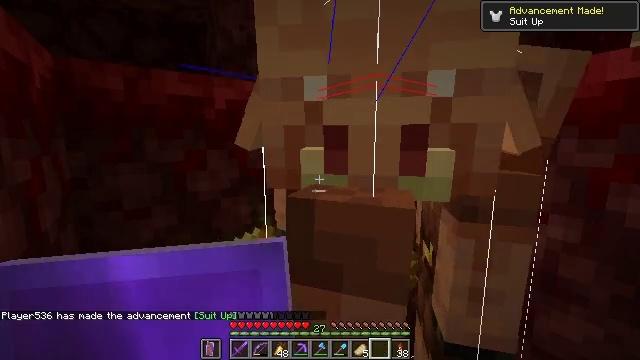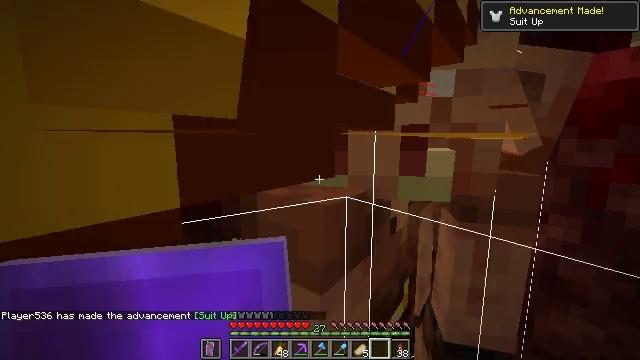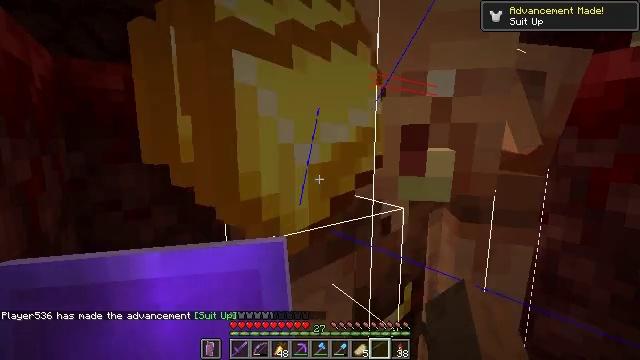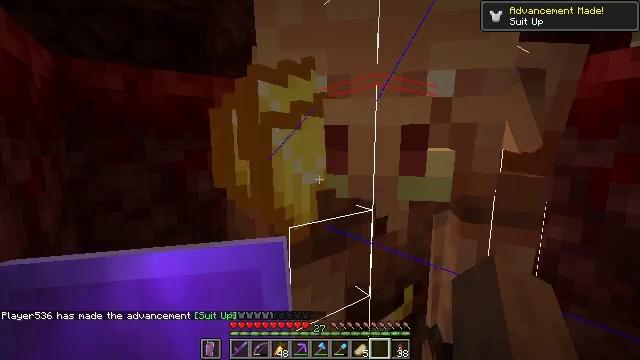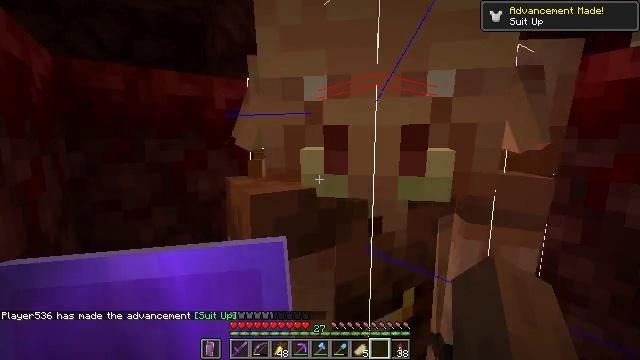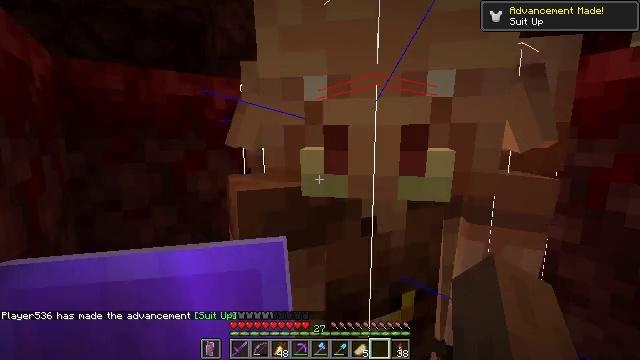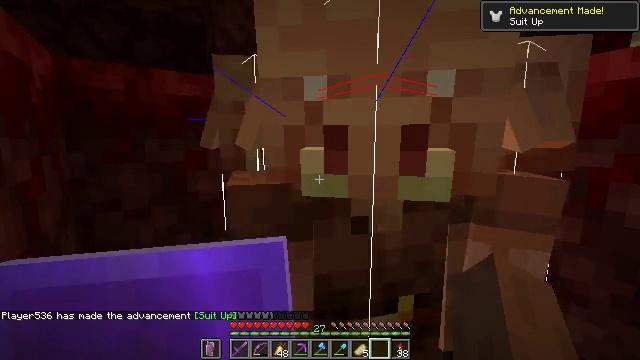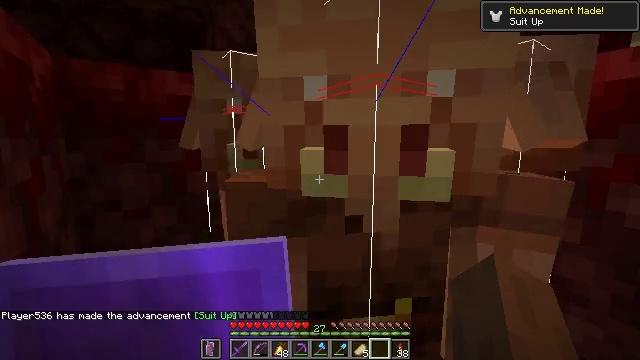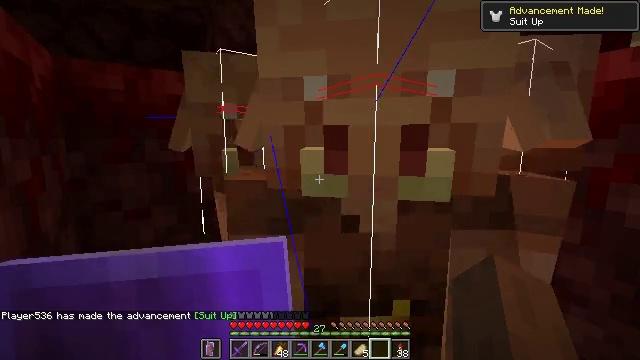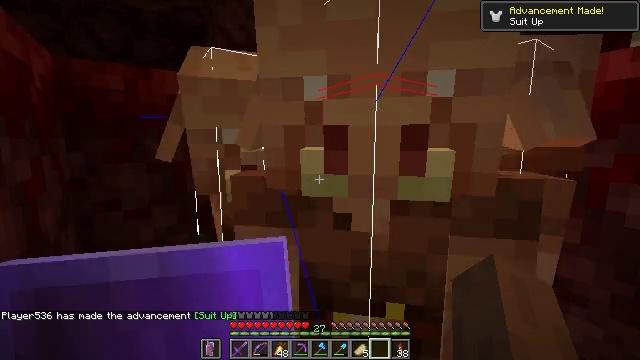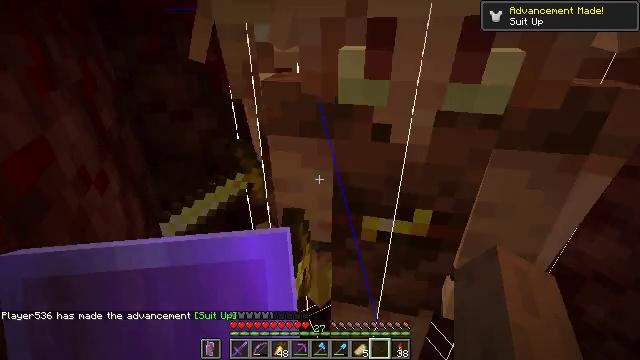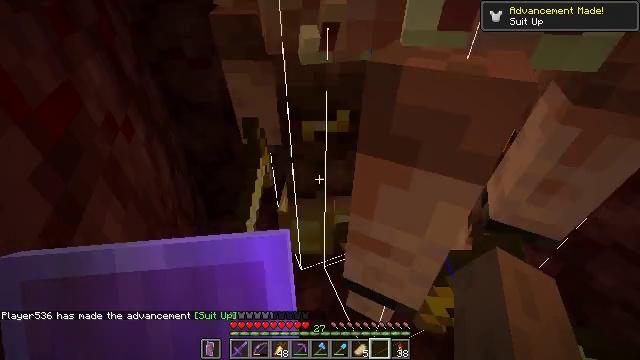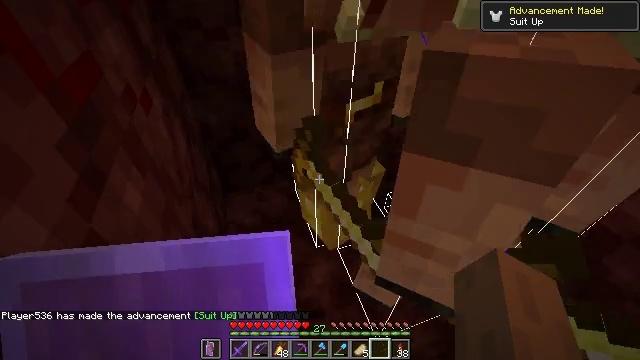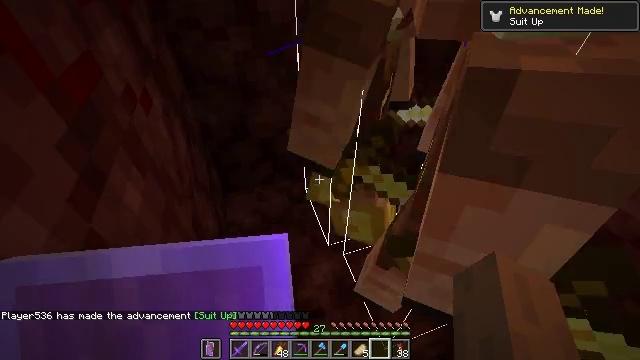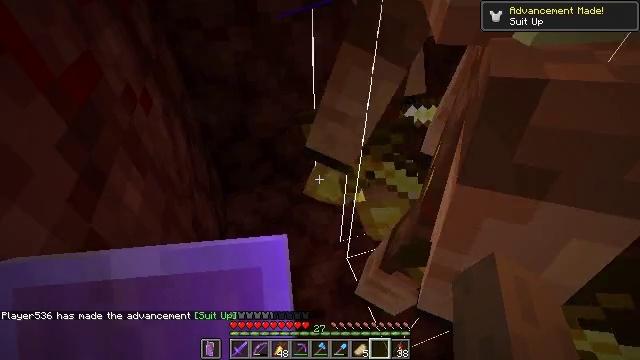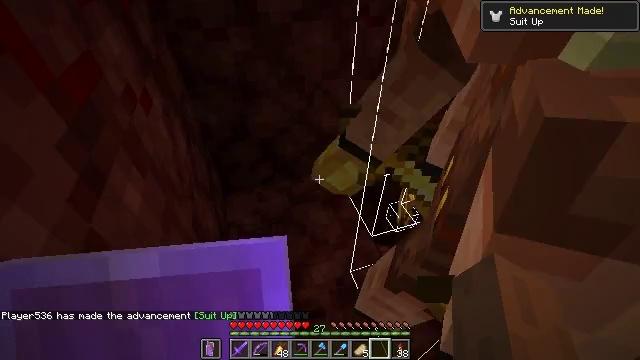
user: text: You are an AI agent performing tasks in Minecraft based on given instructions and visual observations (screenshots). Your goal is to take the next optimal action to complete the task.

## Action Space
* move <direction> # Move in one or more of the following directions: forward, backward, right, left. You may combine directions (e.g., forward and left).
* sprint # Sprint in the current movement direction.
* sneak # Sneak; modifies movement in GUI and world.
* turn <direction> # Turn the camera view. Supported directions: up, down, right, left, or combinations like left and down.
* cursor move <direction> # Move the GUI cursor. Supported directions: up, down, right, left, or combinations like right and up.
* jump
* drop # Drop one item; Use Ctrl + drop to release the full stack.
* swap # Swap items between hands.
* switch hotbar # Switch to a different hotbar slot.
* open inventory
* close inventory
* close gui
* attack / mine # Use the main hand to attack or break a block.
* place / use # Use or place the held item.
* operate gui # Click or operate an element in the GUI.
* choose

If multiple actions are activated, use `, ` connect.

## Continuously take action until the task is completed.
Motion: motion action
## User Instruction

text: Collect crimson nylium to use for building.
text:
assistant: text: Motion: no_op
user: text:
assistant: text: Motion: no_op
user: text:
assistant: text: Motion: no_op
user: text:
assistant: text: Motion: no_op
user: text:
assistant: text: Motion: no_op
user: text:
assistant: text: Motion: no_op
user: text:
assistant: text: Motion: no_op
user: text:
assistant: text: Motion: no_op
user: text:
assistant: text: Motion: no_op
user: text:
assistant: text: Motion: turn left and down
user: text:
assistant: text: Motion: turn left and down
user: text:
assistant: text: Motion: turn left and down
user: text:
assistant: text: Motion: no_op
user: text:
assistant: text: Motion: no_op
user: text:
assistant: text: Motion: no_op
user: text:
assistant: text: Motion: move left
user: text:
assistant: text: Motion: move left
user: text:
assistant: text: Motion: move left
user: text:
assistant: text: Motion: move left
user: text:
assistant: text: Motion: move left
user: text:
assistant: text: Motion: move left
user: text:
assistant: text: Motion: move left
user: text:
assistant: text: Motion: move left, turn right
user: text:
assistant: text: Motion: move left, turn right and down
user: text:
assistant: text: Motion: move left, turn right and down
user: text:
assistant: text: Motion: turn right
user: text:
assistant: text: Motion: turn right
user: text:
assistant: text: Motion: turn right
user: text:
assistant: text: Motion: no_op
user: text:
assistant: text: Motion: no_op